Interaction volume radius: 5 \u00c5
Interaction volume height: 20 \u00c5
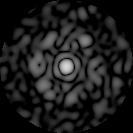
Disorder parameter: 0.812